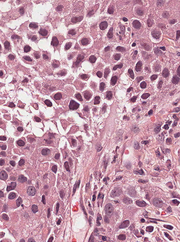
Tumor epithelial tissue: yes
Tumor-associated stroma tissue: yes
Normal tissue: no